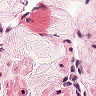
Metastatic tissue present: no